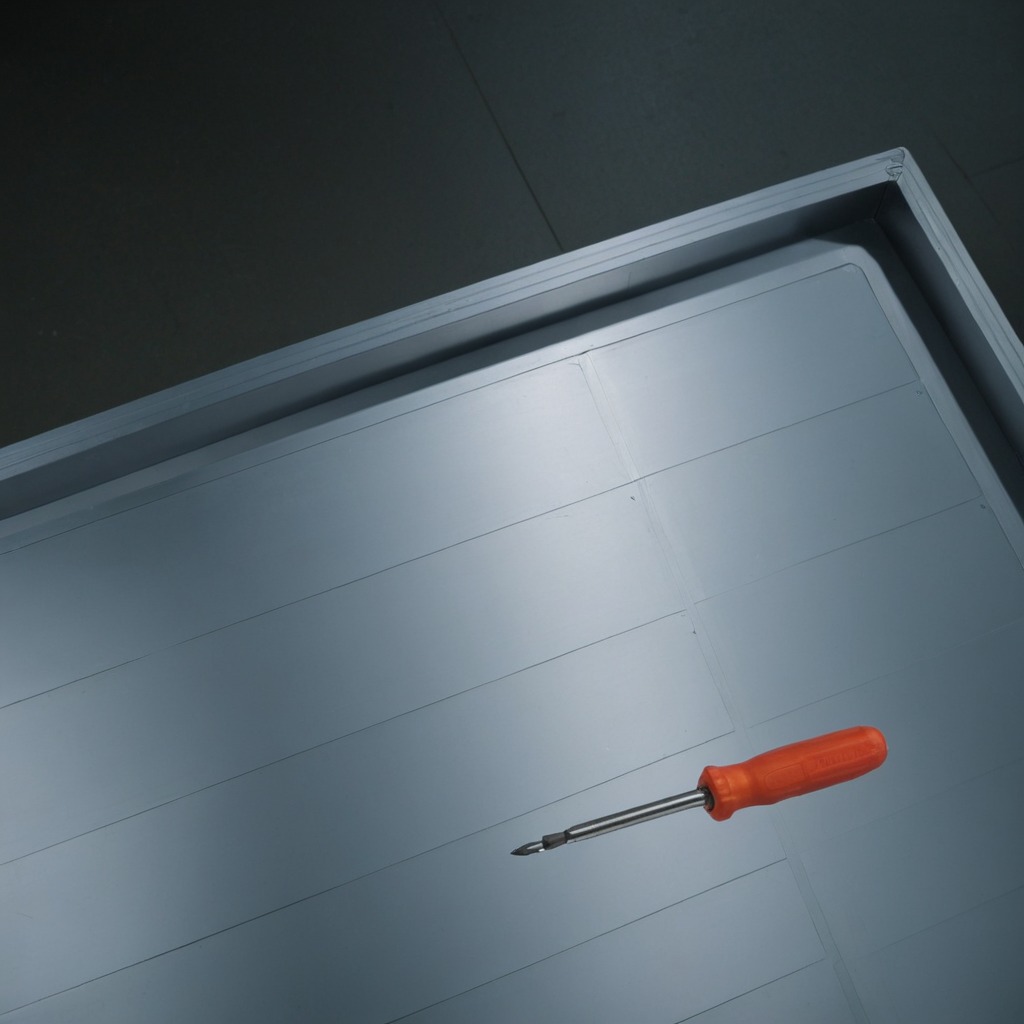
A screwdriver lying on a toolbox surface in an airplane hangar workshop 8K